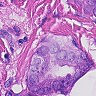
Metastatic tissue present: yes